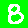
Digit: 8